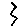
Label: zigzag